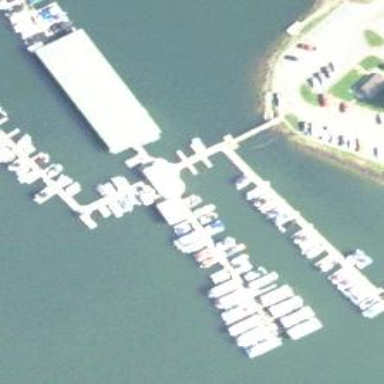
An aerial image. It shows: Marina on leisure land.